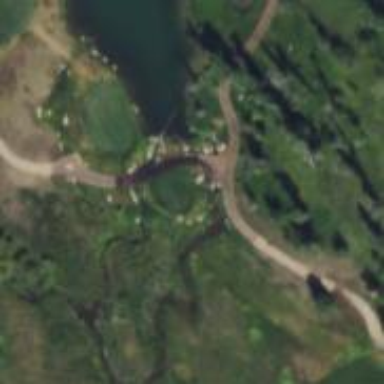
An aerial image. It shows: Path designated for golf carts.